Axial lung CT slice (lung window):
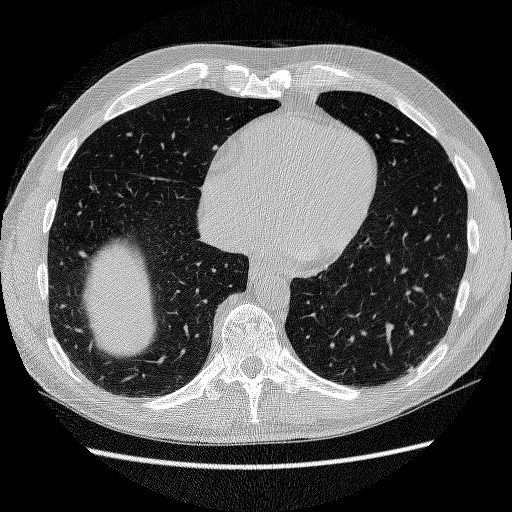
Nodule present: no